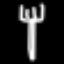
Label: fork